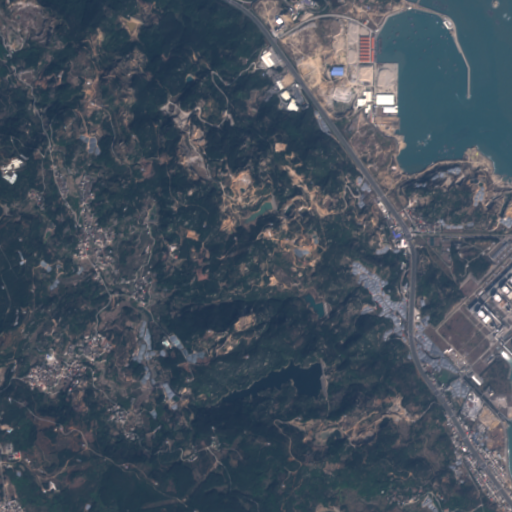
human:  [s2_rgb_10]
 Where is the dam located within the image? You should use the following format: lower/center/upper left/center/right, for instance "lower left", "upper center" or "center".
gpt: The dam is located in the lower center of the image.
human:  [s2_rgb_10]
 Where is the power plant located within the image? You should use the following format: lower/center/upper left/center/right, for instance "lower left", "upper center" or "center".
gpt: The power plant is located in the lower right of the image.
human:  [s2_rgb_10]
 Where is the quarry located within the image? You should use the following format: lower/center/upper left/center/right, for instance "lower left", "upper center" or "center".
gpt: There is no quarry in the image.